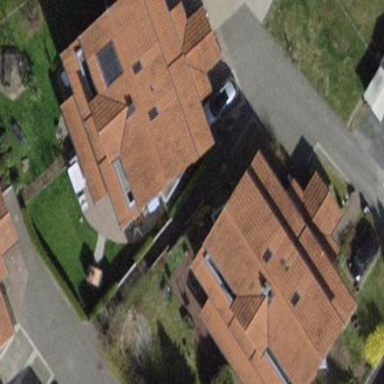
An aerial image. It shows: Terrace-style building with gabled roof.